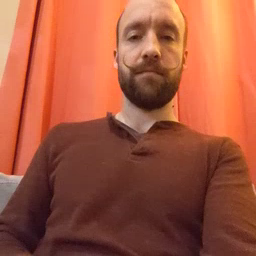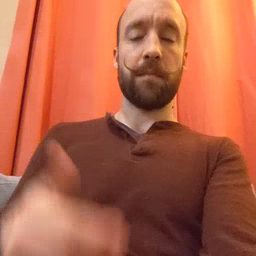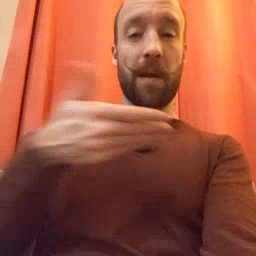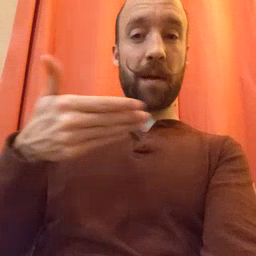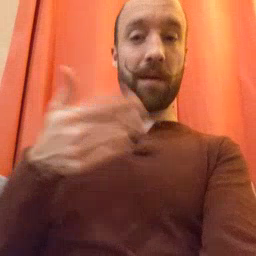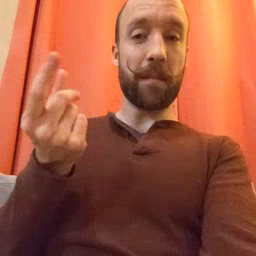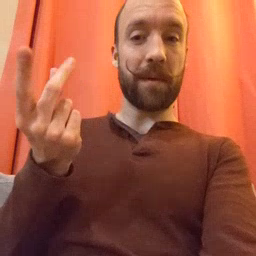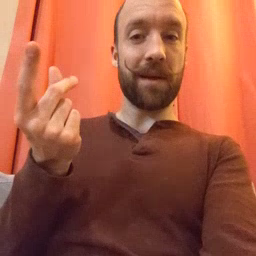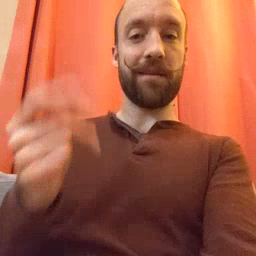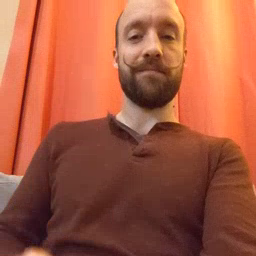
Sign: puppy